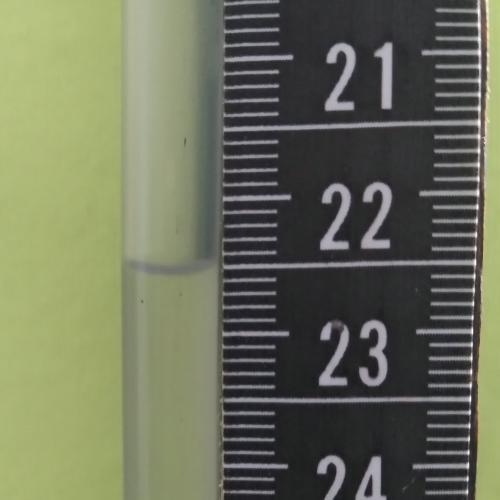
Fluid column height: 22.5 cm